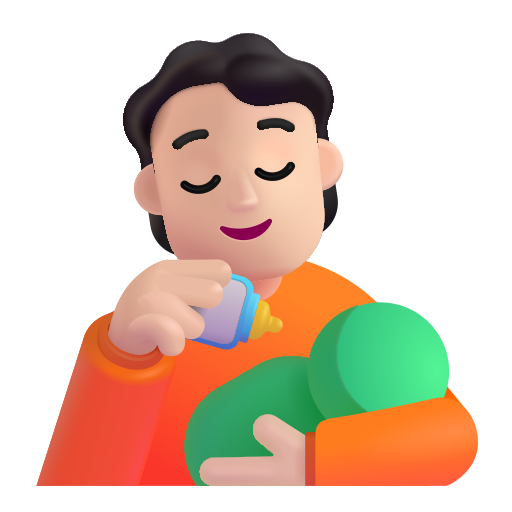
person feeding baby color light